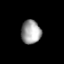
Tissue: lung
Cell type: Epithelial cells
Senescence score: 0.6016
Nuclear area (px): 456
Mean DAPI intensity: 159.829